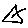
Label: triangle